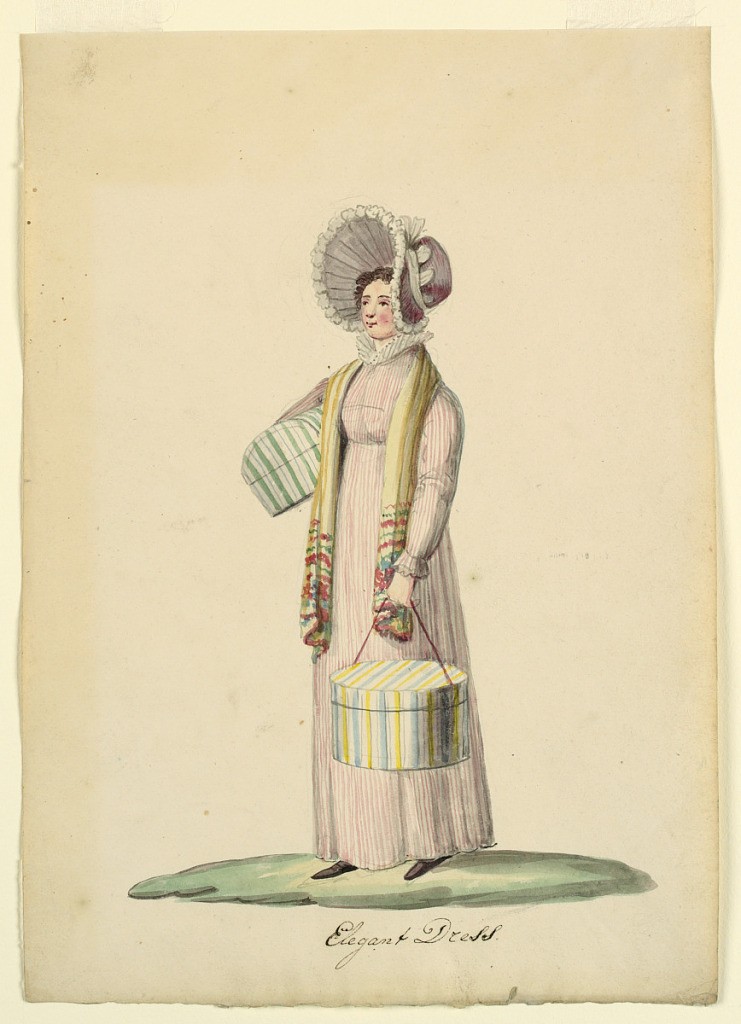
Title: Fashion: Elegant Dress
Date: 1820–30
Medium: Watercolor and ink on paper
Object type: Drawing
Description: Standing figure of a woman wearing a striped dress and a large bonnet, carrying a band box in her left hand and another box under the right arm.